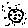
Label: moon